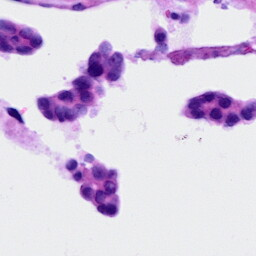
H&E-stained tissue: Ovarian